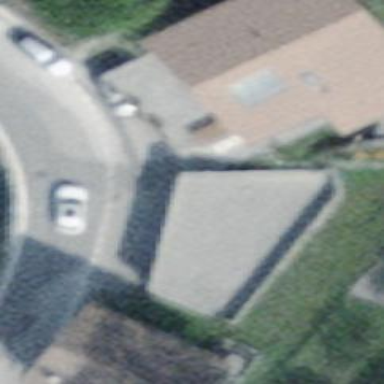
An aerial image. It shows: Simple house.